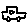
Label: car